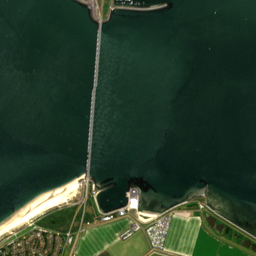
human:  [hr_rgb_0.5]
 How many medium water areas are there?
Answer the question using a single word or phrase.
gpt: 1

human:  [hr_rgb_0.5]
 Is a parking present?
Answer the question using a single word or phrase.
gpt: yes

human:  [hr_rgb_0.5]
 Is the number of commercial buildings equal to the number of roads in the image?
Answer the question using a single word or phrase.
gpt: no

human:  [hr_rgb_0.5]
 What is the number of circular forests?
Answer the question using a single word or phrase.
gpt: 0

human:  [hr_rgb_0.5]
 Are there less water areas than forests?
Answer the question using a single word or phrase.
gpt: yes

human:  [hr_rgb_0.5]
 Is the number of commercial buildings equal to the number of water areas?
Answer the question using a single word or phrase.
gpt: no

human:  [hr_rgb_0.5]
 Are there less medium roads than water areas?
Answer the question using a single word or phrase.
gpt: yes

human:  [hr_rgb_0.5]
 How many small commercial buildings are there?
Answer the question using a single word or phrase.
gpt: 3

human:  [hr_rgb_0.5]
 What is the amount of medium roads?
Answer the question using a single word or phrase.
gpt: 0

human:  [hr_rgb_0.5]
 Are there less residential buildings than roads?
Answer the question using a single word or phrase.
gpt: no

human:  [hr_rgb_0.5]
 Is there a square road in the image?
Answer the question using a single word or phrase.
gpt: no

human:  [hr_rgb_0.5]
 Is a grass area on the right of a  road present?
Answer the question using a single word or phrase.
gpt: yes

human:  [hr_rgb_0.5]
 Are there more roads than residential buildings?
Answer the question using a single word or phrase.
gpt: no

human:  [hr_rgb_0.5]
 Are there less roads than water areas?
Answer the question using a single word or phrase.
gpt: no

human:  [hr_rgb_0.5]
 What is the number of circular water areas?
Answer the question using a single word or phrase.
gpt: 0

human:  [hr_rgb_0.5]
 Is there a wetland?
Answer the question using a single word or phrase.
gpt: yes

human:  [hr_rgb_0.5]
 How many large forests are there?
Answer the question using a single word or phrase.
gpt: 2

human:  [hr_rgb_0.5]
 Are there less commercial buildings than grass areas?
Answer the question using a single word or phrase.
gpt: yes

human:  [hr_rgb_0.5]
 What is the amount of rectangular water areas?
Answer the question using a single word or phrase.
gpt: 0

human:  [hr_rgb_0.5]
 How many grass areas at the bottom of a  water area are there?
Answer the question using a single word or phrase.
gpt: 29

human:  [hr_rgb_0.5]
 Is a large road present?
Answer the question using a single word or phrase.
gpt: no

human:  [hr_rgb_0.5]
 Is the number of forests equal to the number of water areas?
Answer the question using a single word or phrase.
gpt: no

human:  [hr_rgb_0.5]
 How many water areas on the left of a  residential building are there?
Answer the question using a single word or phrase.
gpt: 2

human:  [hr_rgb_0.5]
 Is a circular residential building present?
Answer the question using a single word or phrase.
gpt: yes

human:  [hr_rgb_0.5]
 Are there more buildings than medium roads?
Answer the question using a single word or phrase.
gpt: yes

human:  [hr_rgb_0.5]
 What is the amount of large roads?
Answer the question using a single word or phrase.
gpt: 0

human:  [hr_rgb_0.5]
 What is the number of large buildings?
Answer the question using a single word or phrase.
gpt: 0

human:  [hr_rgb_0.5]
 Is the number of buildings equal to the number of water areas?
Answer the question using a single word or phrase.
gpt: no

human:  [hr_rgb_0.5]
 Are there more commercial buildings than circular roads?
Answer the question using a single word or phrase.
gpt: yes

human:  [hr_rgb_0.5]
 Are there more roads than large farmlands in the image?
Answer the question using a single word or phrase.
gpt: yes

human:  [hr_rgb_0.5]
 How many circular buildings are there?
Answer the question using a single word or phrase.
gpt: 2

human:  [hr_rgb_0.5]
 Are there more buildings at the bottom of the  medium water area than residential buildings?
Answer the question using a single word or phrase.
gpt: no

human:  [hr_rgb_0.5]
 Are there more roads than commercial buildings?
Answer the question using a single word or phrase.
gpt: yes

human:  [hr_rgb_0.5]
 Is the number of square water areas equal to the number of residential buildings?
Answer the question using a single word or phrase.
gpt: no

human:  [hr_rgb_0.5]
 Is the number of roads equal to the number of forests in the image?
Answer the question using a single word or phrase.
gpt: no

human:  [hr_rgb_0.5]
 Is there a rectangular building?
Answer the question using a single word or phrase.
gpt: yes